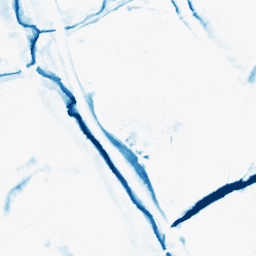
Category: morphological
Decomposition family: morphological_diamond
Decomposition parameters: operation: closing
radius: 10
Upsampling method: sinc_blackman
Upsampling parameters: scale: 4
kernel_size: 16
Upsampling scale: 4